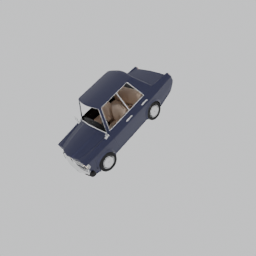
Label: mechanical